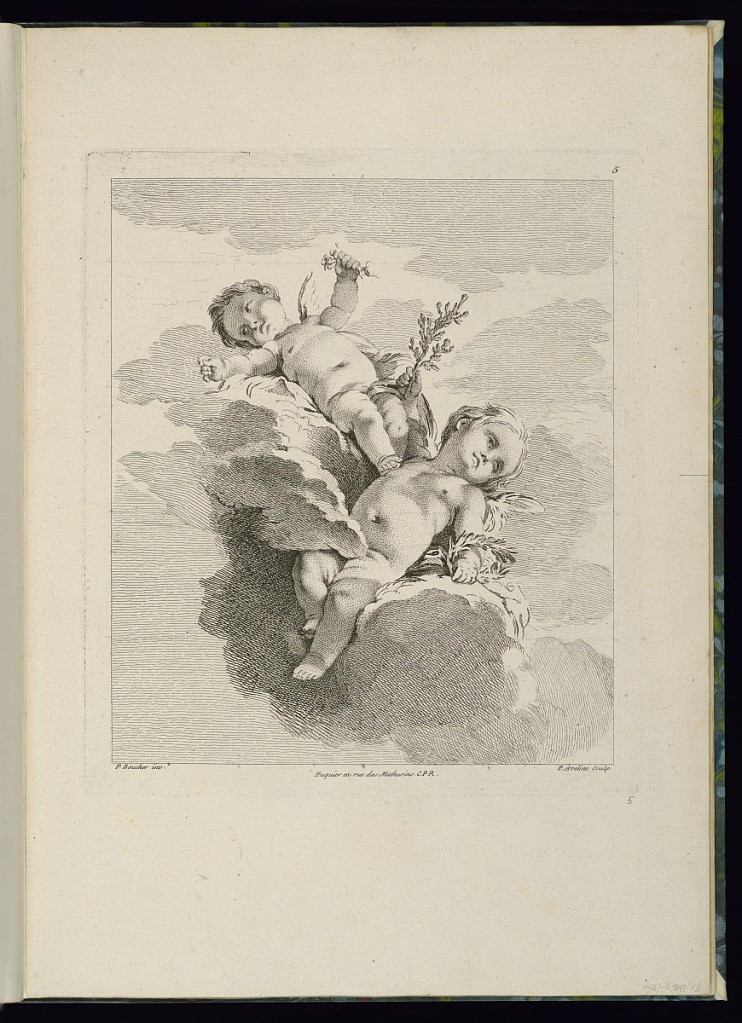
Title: Two Putti
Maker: François Boucher, French, 1703–1770
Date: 1758–63
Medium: Etching and engraving on laid paper
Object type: Print
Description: Two winged putti laying in clouds. The one below, holds a sprig of leaves in his right hand and a crown of leaves in his left. The one above holds flowers in his left hand. The plate is signed and numbered.